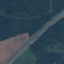
Land use / land cover class: Highway